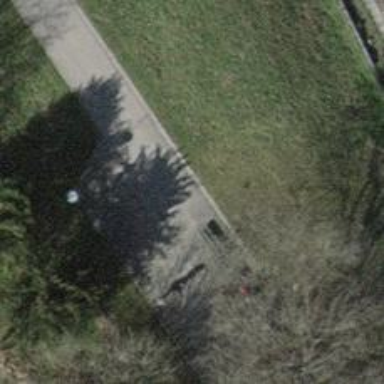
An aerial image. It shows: Bench for seating.